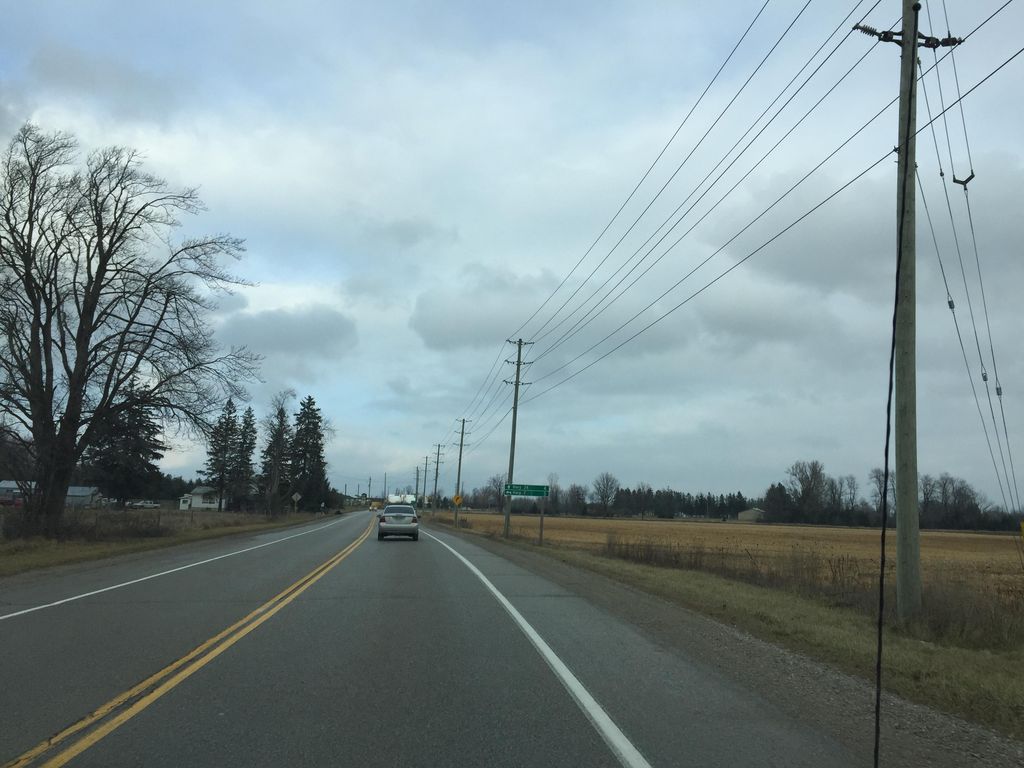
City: kitchener-waterloo